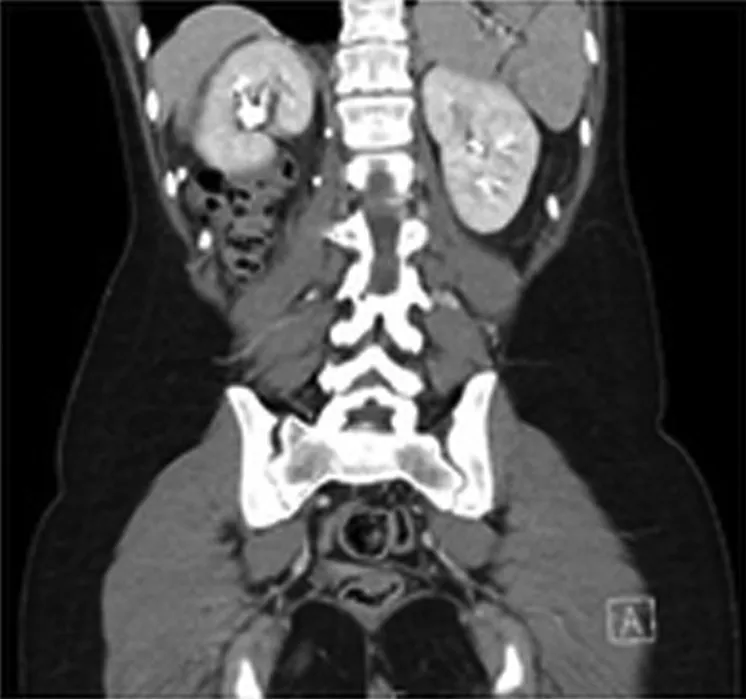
Postpartum CT demonstrating repair of the Bochdalek CDH and the appropriately positioned right kidney within the abdomen posterior to the right lobe of the liver. CDH, congenital diaphragmatic hernia.
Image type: radiology (ct)